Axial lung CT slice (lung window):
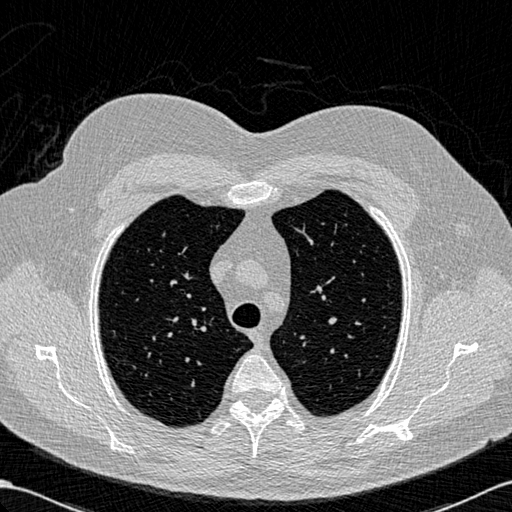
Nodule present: no